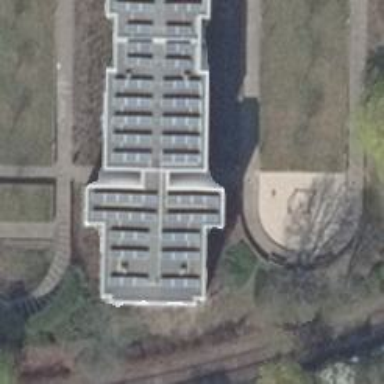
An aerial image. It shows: View of apartment building.